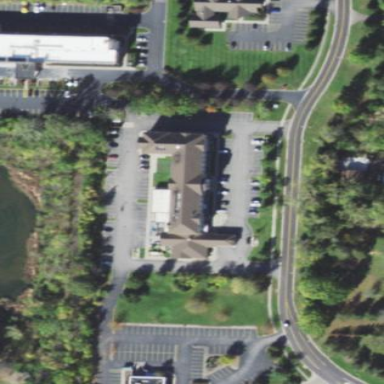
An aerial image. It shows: Hotel building.